Question: Right now I got this:

Its three DIVs. The first one at the top is Triangle-Shaped, the one in the Center is a normal DIV without any shape and the third one, at the bottom is Triangle-Shaped again. All shapes are formed via CSS (border-transparency)
I would like to combine the three DIVs into one without losing the Shape of the whole construct. Is this possible?
Here is my HTML-Code:
'''
<div id="triangle1"></div> /* triangle at the top */
<div id="center">
<p>Text Text Text</p>
<div id="triangle2"></div> /* triangle at the bottom */
'''
And here is the CSS-Code:
'''
#center {
background-color: #E0E0E0;
position: absolute;
width: auto;
height: auto;
top: 100px;
left: 20%;
right: 20%;
text-align: justify;
padding-left: 3%;
padding-right: 3%;
}
#triangle1 {
width: 0;
height: 0;
top: 20px;
border-style: solid;
border-width: 0 1143px 80px 0px;
border-color: transparent transparent #E0E0E0 transparent;
left: 20%;
right: 20%;
position: absolute;
}
#triangle2 {
width: 0;
height: 0;
top: 312px;
border-style: solid;
border-width: 80px 0 0 1152px;
border-color: #E0E0E0 transparent transparent transparent;
left: 20%;
right: 20%;
position: absolute;
}
'''
I would like to combine the code of #triangle1 and #triangle2 into #center without losing the look it has right now (as seen on the Screenshot).
But how?
Thank you so far.
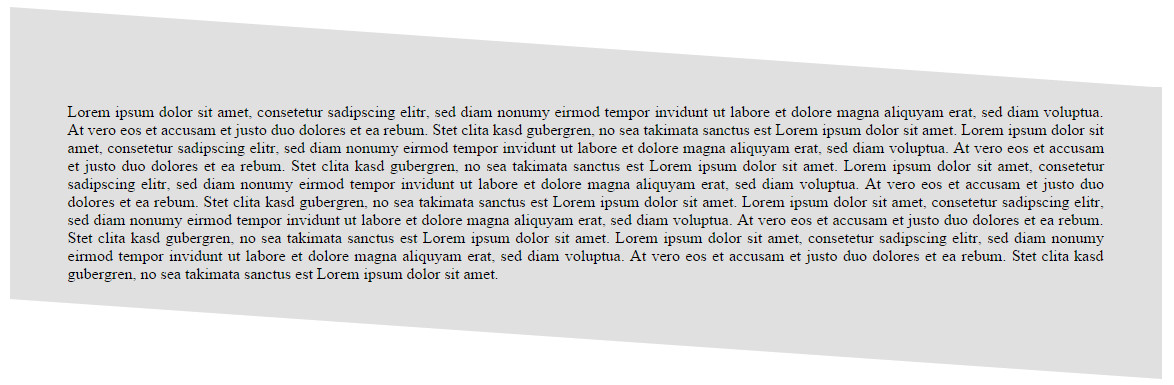
Answer: <URL>
'''
transform: skewY(3deg);
'''
Transforming the parent has a side effect, its descendent (paragraph with text) will also be skewed. An easy fix is to reverse the transform on a descendent element.
<URL>.
<URL> for older browsers:
'''
-moz-transform: skewY(3deg);
-webkit-transform: skewY(3deg);
-o-transform: skewY(3deg);
-ms-transform: skewY(3deg);
transform: skewY(3deg);
'''